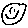
Label: smiley face